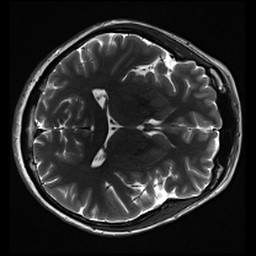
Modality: inplaneT2
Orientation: axial